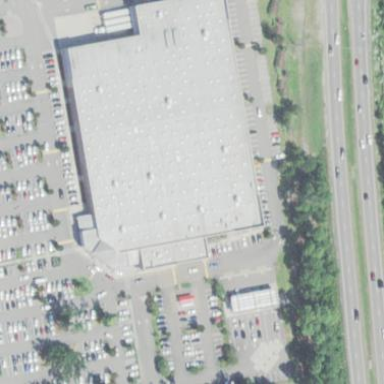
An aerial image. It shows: Wholesale shop within building.